Field crop: maize
Growth stage: 2
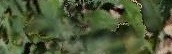
Species: maize